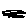
Label: line